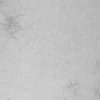
Label: not_dusty